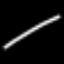
Label: line